Aerial crown-view tile of a tropical tree (Barro Colorado Island, Panama), acquired 20250317:
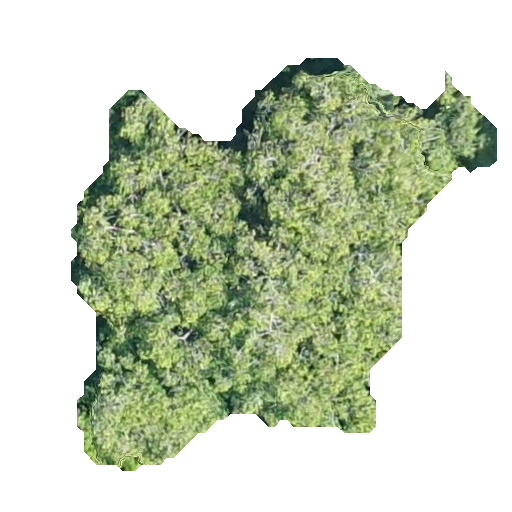
Species: Guatteria lucens
GBIF accepted scientific name: Guatteria lucens
Crown area: 165.386 m²